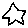
Label: star